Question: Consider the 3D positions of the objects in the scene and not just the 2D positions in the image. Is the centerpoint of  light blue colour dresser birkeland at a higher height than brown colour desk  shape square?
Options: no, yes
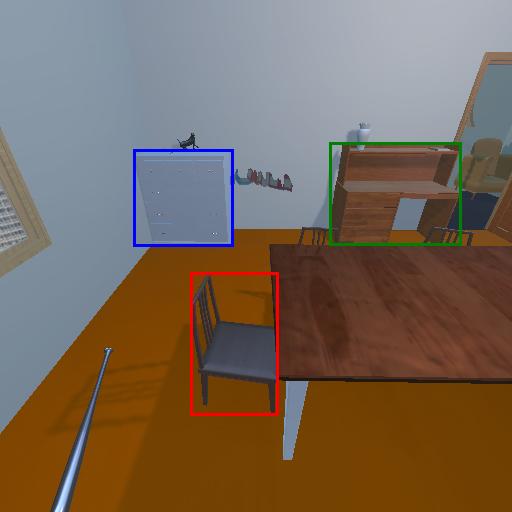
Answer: no